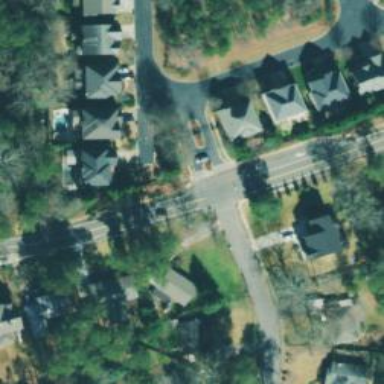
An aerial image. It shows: Residential road.